Interaction volume radius: 5 \u00c5
Interaction volume height: 25 \u00c5
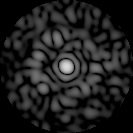
Disorder parameter: 0.8388